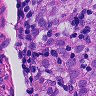
Metastatic tissue present: yes